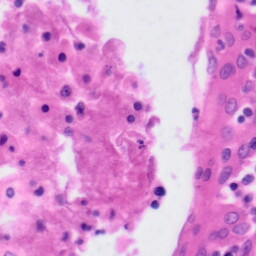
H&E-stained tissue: Tonsil